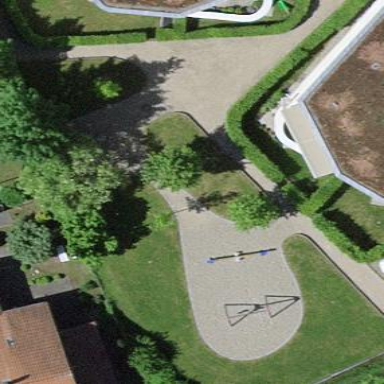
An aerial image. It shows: Playground area for leisure activities on the land.